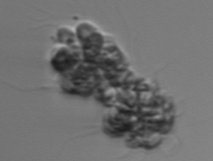
Label: Leptocylindrus_mediterraneus